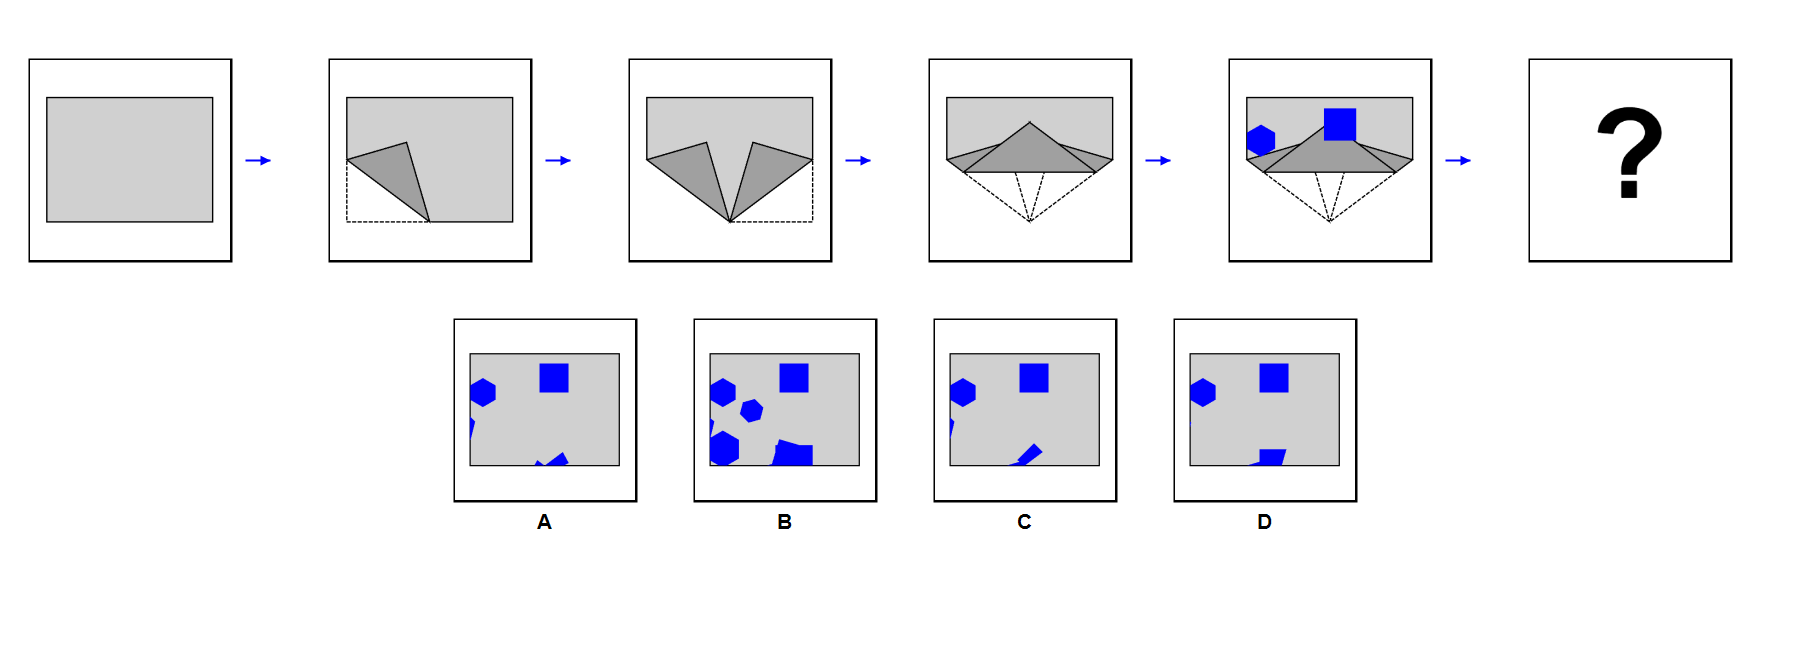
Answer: D